Interaction volume radius: 5 \u00c5
Interaction volume height: 10 \u00c5
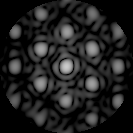
Disorder parameter: 0.2536